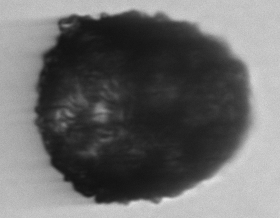
Label: Stenosemella_morphotype1